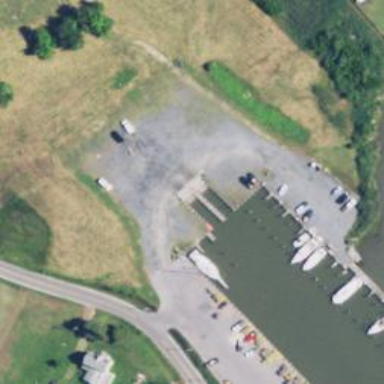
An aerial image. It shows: Slipway on leisure land.